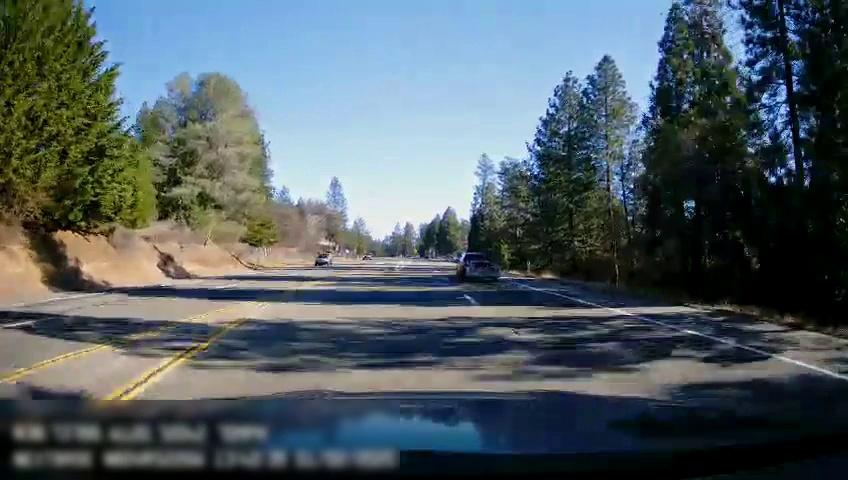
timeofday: Day
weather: Sunny
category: Drivable Space
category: Vehicles | SUV
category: Vehicles | SUV
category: Vehicles | Other LV
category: Lanes | Opposite Lane
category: Lanes | Opposite Lane
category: Lanes | Current Lane
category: Lanes | Alternate Lane
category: Lanes | Current Lane
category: Lanes | Alternate Lane
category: Lanes | Opposite Lane
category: Lanes | Opposite Lane